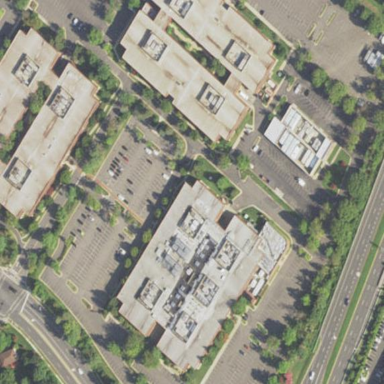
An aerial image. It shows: Office building.